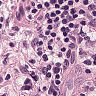
Metastatic tissue present: yes